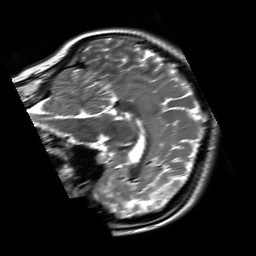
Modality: T2w
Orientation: sagittal
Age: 21
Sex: female
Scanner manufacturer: siemens
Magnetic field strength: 3 T
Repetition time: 8.53 s
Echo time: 0.091 s